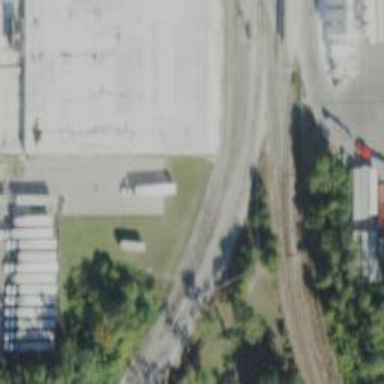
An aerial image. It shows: Rail spur service.